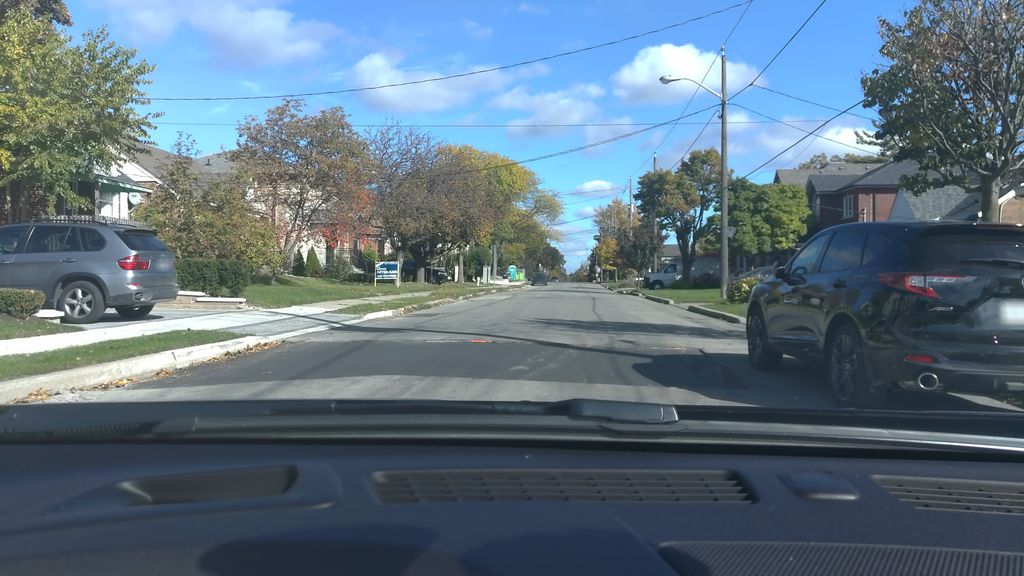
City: toronto